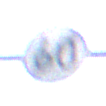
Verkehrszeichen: EndeGeschwindigkeit60
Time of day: MorningAfternoon
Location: Outdoor (Urban)
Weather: Clear
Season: NotSpecified
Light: Natural